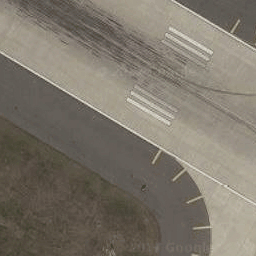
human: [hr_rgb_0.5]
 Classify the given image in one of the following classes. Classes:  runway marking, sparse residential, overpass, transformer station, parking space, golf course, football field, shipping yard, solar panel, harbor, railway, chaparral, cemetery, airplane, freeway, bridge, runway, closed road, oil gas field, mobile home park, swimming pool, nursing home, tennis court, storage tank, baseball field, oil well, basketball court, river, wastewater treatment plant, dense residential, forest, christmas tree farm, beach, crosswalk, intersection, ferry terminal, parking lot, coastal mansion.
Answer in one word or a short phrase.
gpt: runway